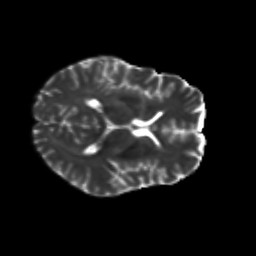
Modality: T2w
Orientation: axial
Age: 39
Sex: male
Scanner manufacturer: siemens
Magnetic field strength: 3 T
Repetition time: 8.6 s
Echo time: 0.095 s